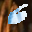
Label: 6